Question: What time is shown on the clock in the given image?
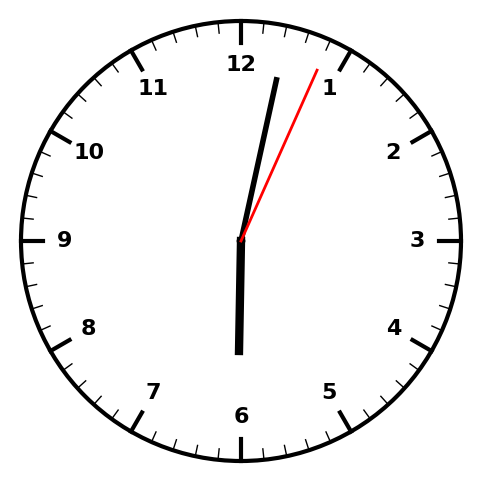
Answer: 06:02:04